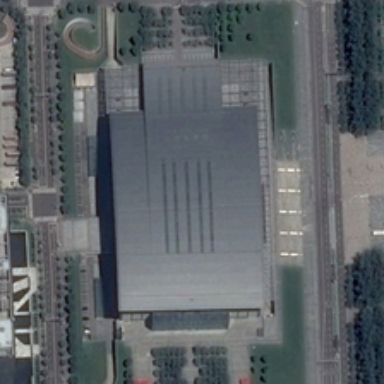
Many green trees are around a gray black rectangle building .